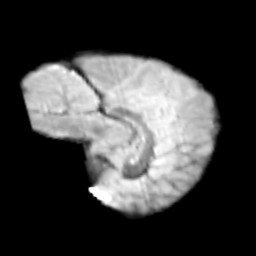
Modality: T2w
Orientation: sagittal
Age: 11
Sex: male
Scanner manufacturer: siemens
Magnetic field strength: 3 T
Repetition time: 3.8 s
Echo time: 0.07 s